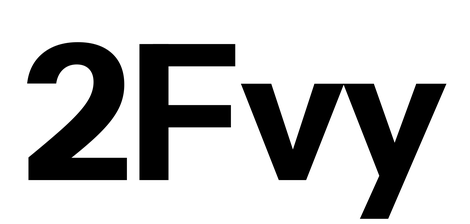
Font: InstrumentSans_Bold